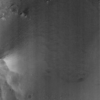
Label: not_dusty